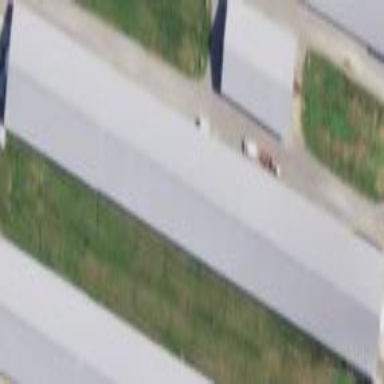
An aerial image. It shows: Farm auxiliary building.